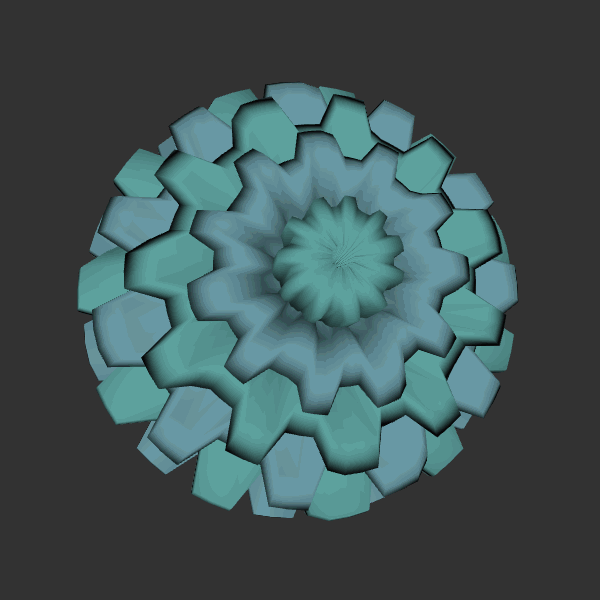
Background: dark